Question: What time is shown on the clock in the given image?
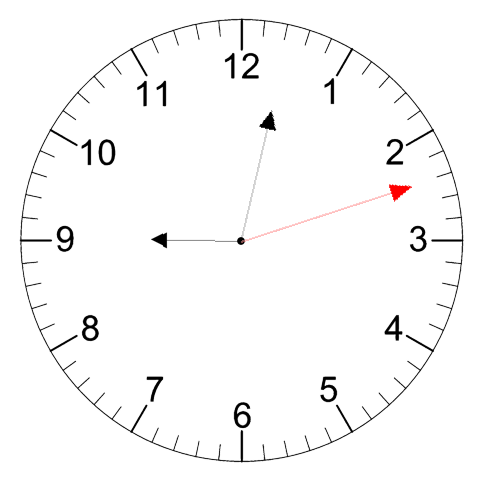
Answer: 09:02:12